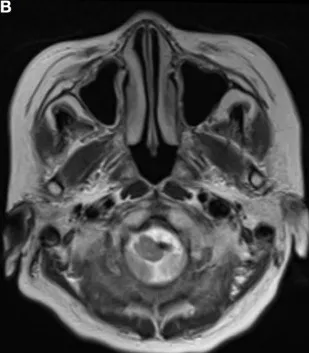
Seventy-three-year-old woman presented with vertigo and imbalance. Note that the medulla was displaced to the right side (B) by the tortuous vertebral artery.
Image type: radiology (mri)